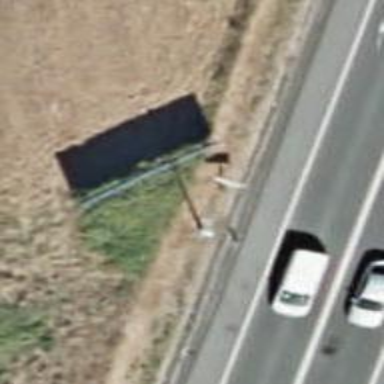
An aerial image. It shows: Billboard for advertising.